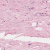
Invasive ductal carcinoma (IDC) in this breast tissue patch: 0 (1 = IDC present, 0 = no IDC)